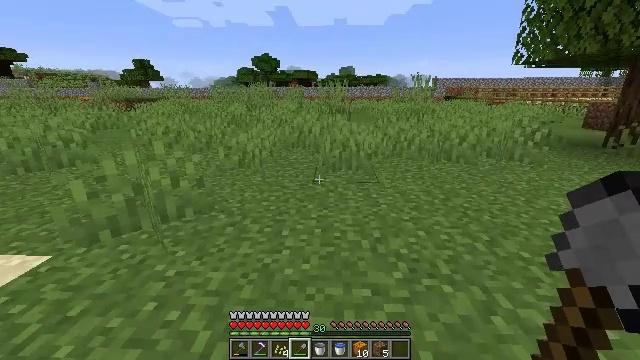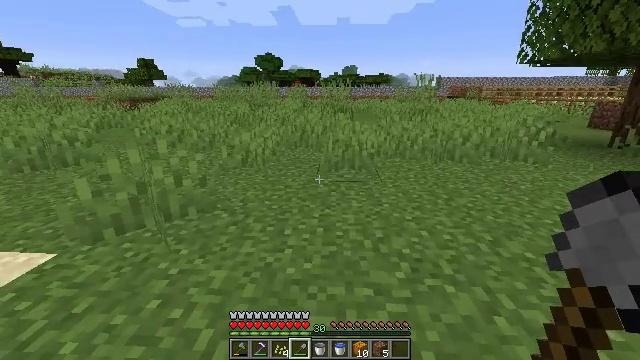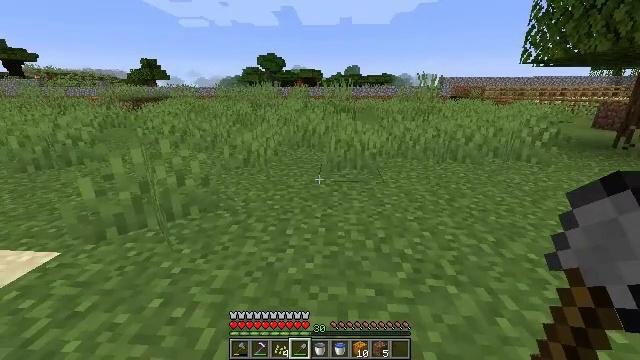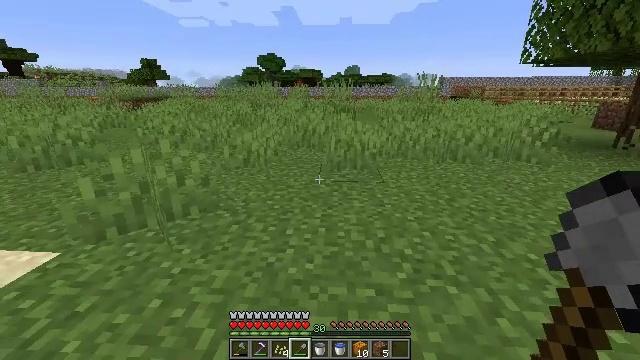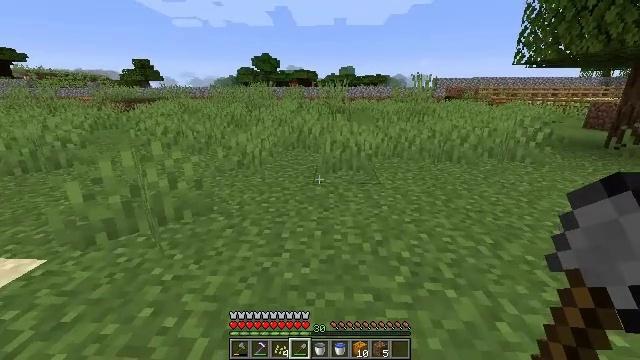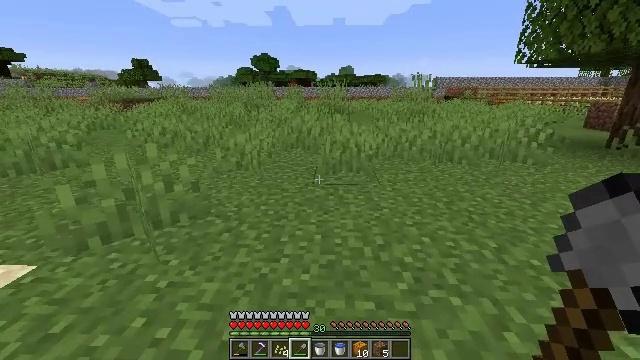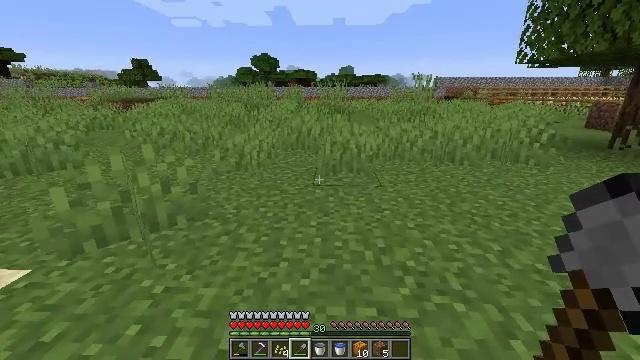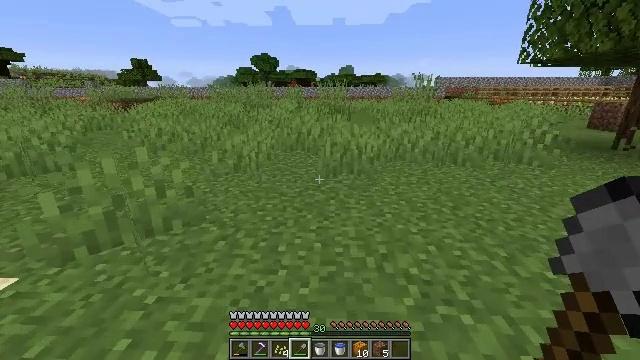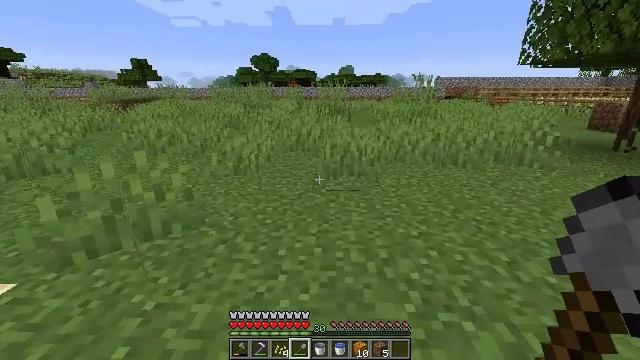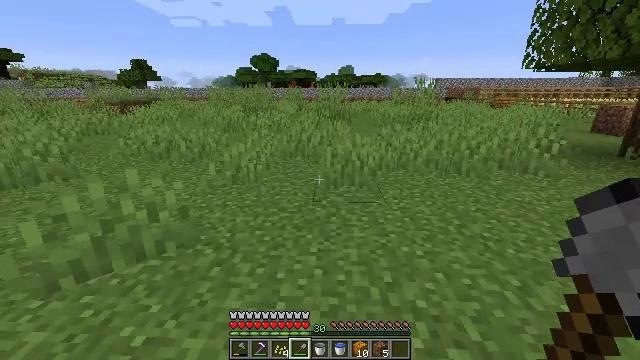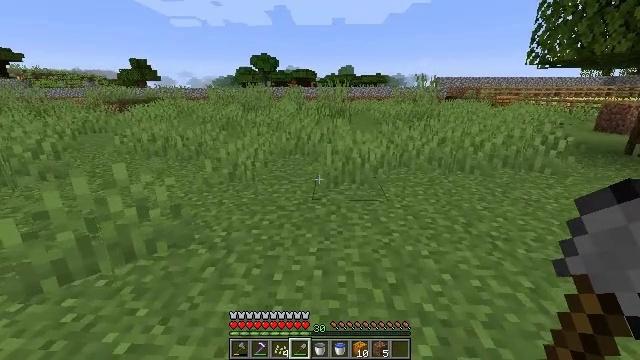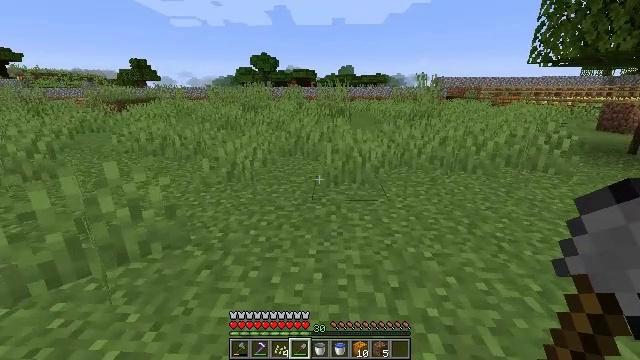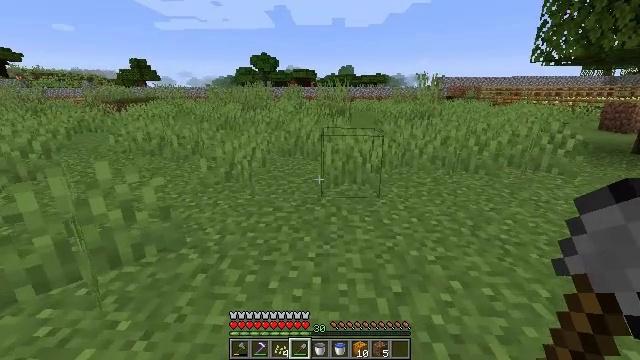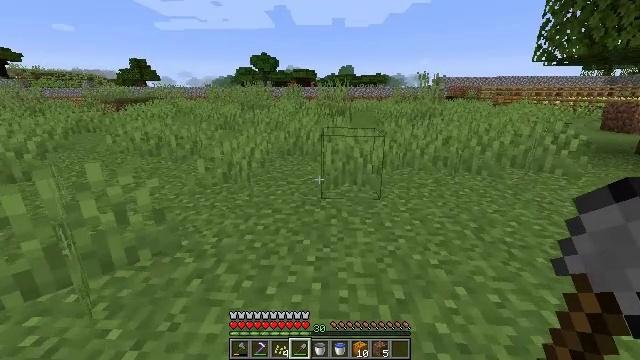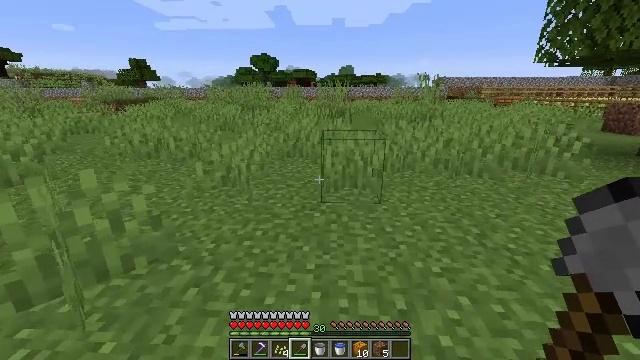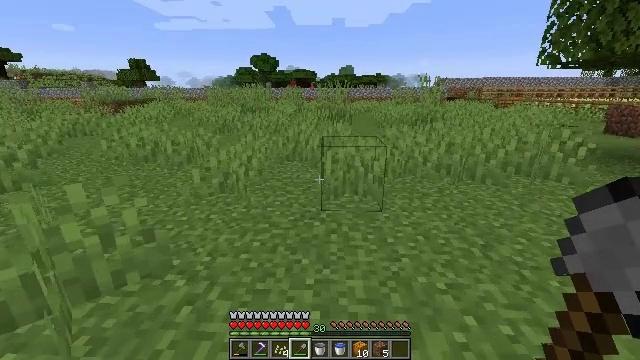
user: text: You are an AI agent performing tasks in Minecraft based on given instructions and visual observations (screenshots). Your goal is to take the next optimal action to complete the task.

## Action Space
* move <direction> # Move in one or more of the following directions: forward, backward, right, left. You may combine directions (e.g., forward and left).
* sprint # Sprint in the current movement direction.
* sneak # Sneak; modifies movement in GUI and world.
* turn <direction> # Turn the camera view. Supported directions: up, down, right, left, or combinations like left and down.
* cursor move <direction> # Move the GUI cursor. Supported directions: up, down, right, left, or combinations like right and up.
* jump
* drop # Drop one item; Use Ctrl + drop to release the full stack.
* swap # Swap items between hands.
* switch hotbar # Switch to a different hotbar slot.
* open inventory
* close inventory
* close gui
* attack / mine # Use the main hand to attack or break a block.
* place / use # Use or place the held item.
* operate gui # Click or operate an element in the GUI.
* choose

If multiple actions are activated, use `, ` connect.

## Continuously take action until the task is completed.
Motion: motion action
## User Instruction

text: Harvest tall grass for seeds.
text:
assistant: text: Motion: sneak
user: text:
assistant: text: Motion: sneak
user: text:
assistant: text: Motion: move forward, sneak
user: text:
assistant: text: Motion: move forward, sneak, turn right
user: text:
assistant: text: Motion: move forward, sneak
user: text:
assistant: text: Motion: move forward, sneak
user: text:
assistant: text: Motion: move forward
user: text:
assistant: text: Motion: move forward, sneak
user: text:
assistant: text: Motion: move forward, sneak
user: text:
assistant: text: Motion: move forward, sneak
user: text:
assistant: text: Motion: move forward, sneak
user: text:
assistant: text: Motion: move forward, sneak
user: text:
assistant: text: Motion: move forward, sneak
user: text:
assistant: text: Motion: move forward, sneak
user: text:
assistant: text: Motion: move forward, sneak
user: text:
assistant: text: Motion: move forward, sneak
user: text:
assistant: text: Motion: move forward, sneak
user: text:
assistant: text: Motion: move forward, sneak
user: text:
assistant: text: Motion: move forward, sneak
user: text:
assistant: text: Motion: move forward, sneak, turn right
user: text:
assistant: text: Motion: move forward, sneak
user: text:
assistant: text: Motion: move forward, sneak
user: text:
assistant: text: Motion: move forward, sneak, turn down
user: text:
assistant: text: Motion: move forward, sneak, turn down
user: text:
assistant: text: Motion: move forward, sneak, turn down
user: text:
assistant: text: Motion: sneak, turn down
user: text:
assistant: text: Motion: sneak
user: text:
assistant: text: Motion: move back and move right
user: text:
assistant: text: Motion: move back and move right
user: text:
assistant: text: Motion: move back and move right, turn down